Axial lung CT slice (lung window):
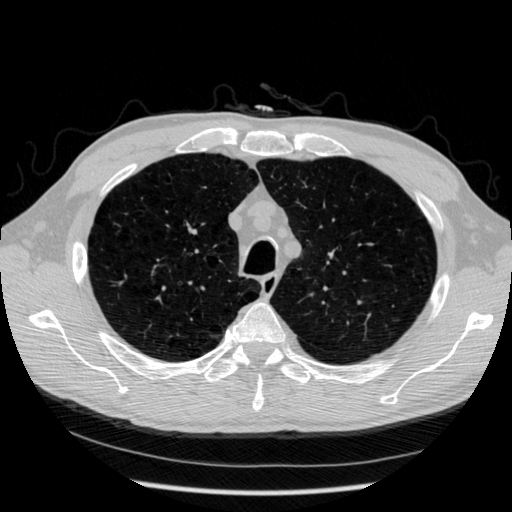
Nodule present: no